Chest X-ray. View position: PA
Patient age: 16
Patient sex: M
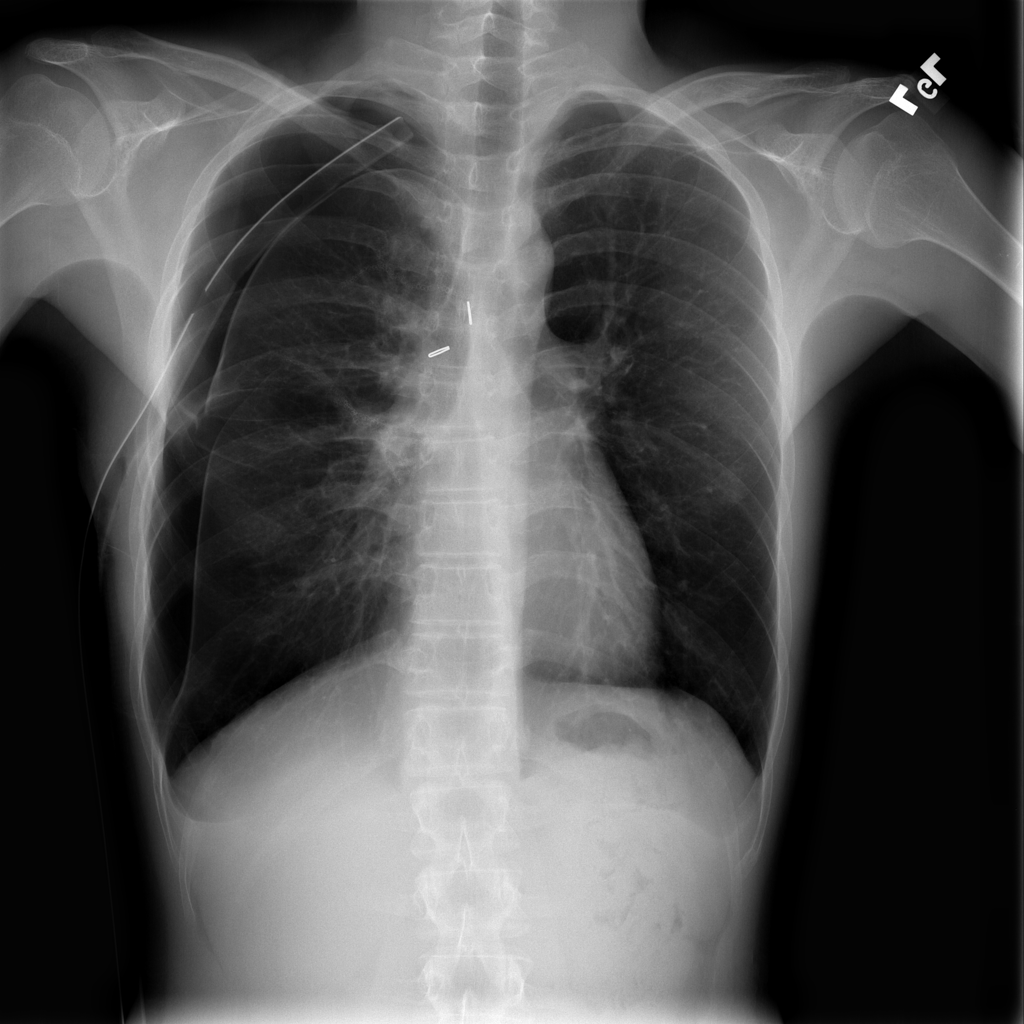
Finding: Pneumothorax